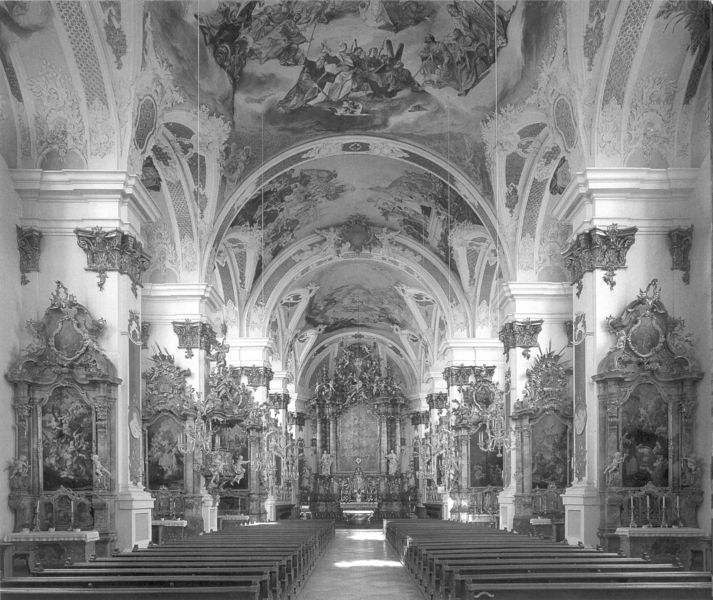
Titel: Studienkirche (Innenraum)
Künstler: Hans Alberthaler
Standort: Dillingen
Institution: Studienkirche
Schlagwörter: gemälde, schatten, weiß, grau, hell, holz, licht, pfeiler, schmuck, schwarz, säulen, malerei, ornament, architektur, barock, rahmen, sockel, stein, bild, innenraum, kirche, gold, reich, decke, innen, rokoko, rund, engel, schiff, bilder, bogen, bank, rundbogen, gestühl, dekor, verzierung, wandmalerei, kerzen, leuchter, stuck, durchgang, innenansicht, foto, fotografie, photographie, bögen, erker, gang, interieur, gewölbe, bayern, kirch, kloster, dom, schwarzweiss, pracht, altar, bänke, hauptschiff, hochaltar, kapitelle, kathedrale, langhaus, kapitell, photo, kirchenschiff, mittelgang, kirchenbänke, mittelschiff, langschiff, altarraum, apsis, kirchenraum, fresken, chor, kapelle, deckengemälde, fresko, prunk, sakral, mamor, basilika, nischen, deckenmalerei, tonnengewölbe, wölbung, längsschiff, querschiff, sitzbänke, cathedrale, église, altäre, süddeutsch, deckenfresko, sakralkunst, seitenaltar, hauptaltar, gewälbe, plafond, wieskirche, kreuzgradgewölbe, altarwand, ausstatung, peintures, einlassung, frekso, querbogen, kerzeleuchter, reiehen